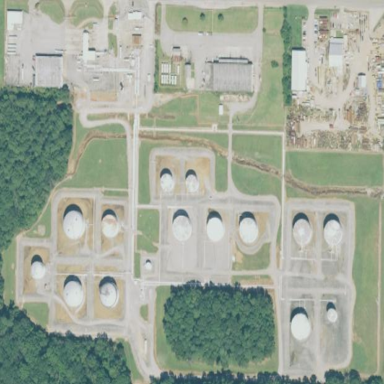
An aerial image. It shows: Industrial area designated as petroleum terminal.